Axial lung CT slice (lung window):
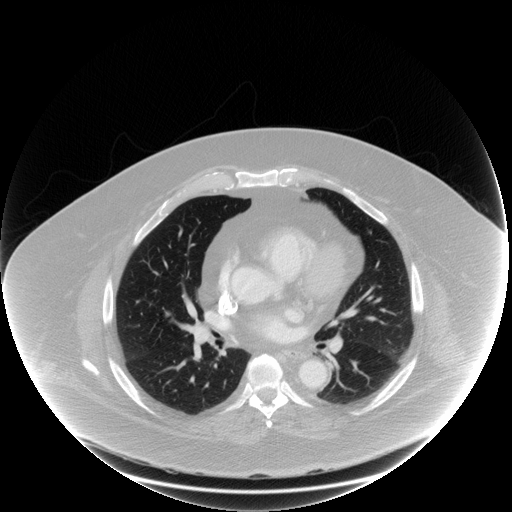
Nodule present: no